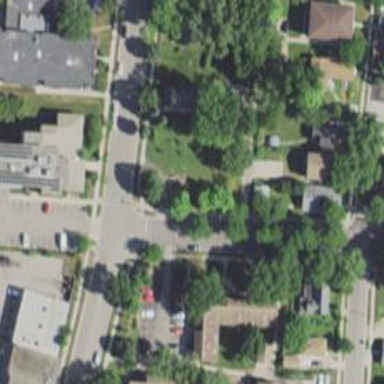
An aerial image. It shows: Neighborhood.